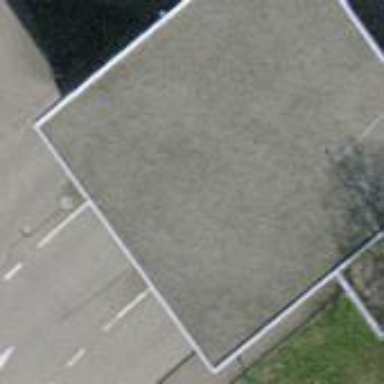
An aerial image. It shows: View of roof of building.